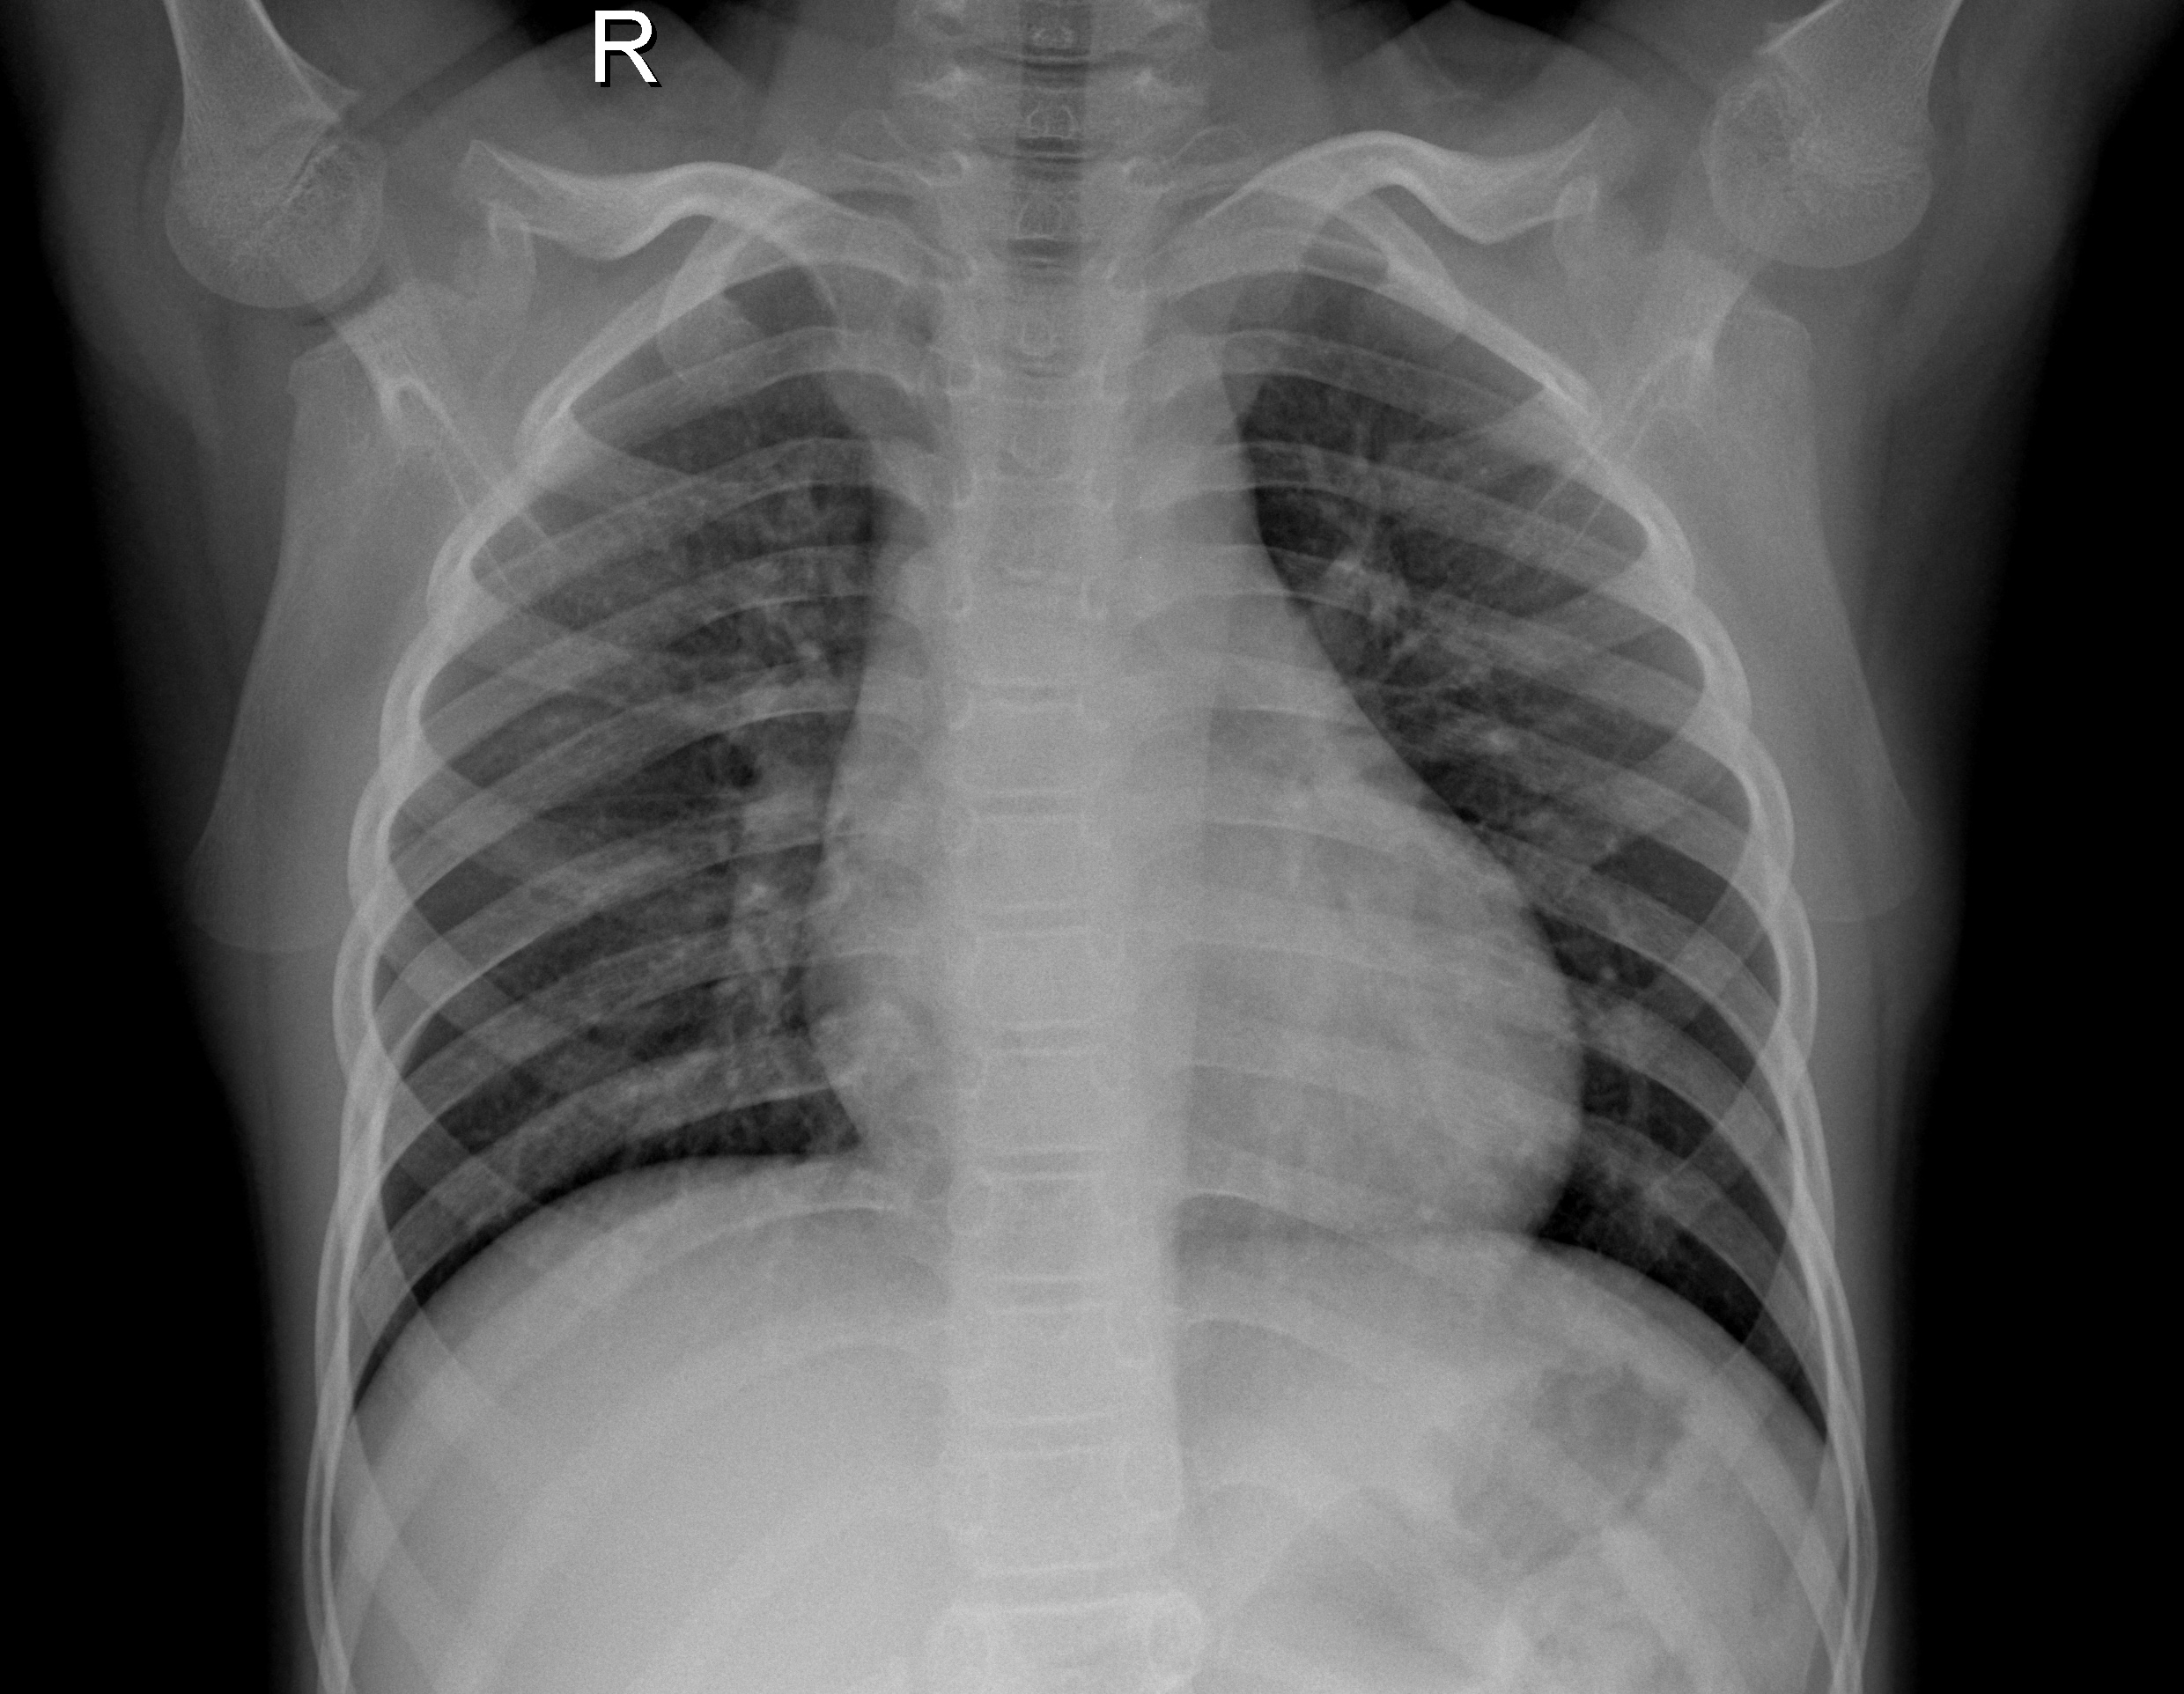
Diagnosis: NORMAL